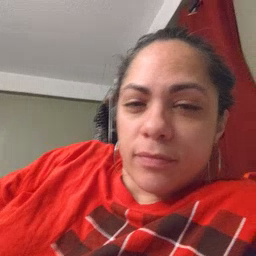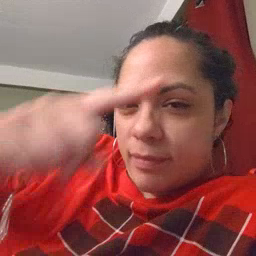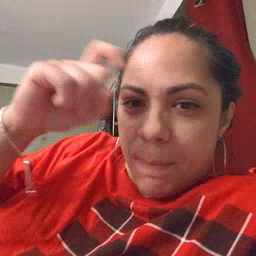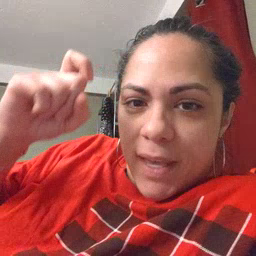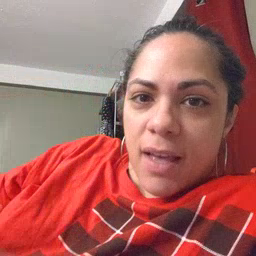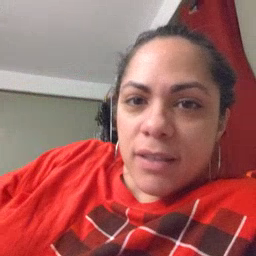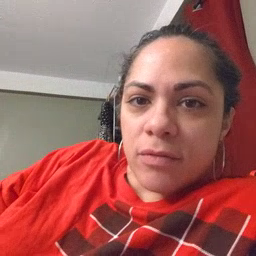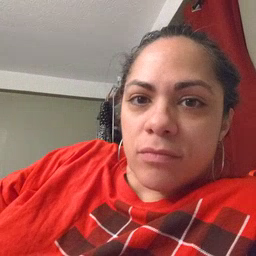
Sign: because